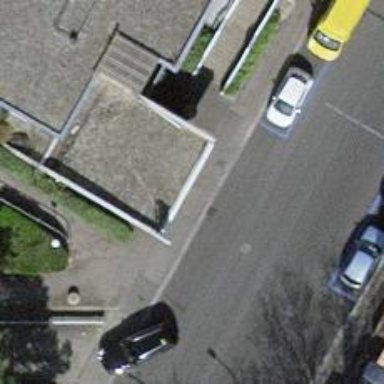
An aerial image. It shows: Parking entrance.